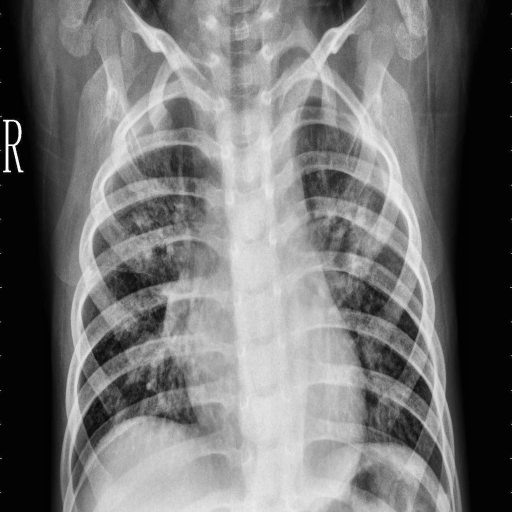
Finding: PNEUMONIA